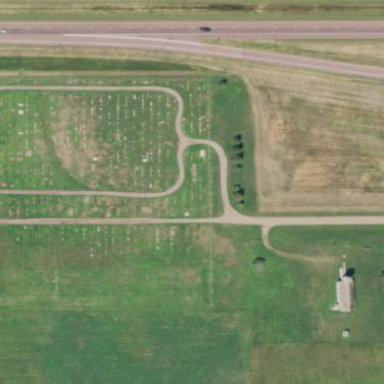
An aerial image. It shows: Graveyard.